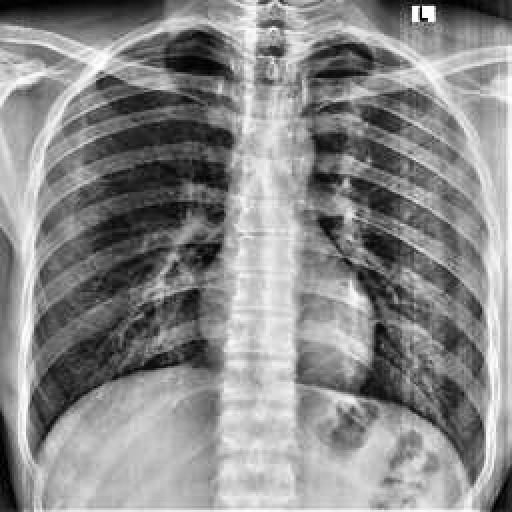
Finding: NORMAL